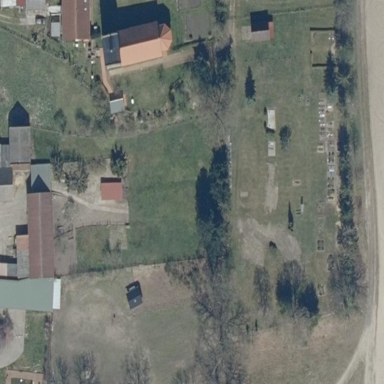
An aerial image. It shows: Cemetery.